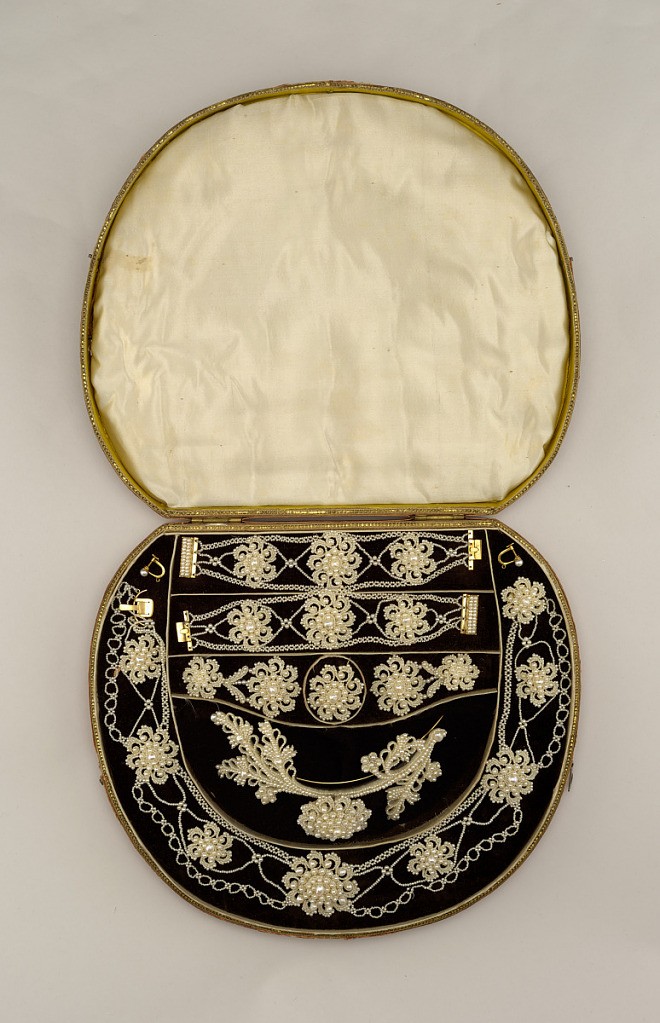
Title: Necklace
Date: ca. 1830
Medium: Seed pearls, mother-of-pearl, gold, fiber
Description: Necklace comprising eight sunburst-ornaments of seed pearls connected by strands and loops of seed pearls; gold clasp.  Necklace and companion members of suite in a circular red leather case designed to hold the group.